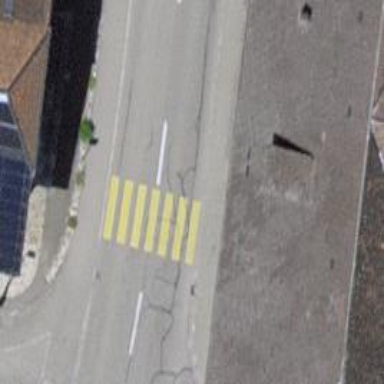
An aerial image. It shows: Uncontrolled zebra crossing on the road.